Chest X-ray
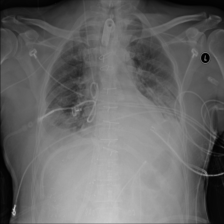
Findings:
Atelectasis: positive
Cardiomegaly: negative
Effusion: positive
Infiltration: negative
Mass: negative
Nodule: negative
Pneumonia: negative
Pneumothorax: negative
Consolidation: negative
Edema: negative
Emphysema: negative
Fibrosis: negative
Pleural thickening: negative
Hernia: negative